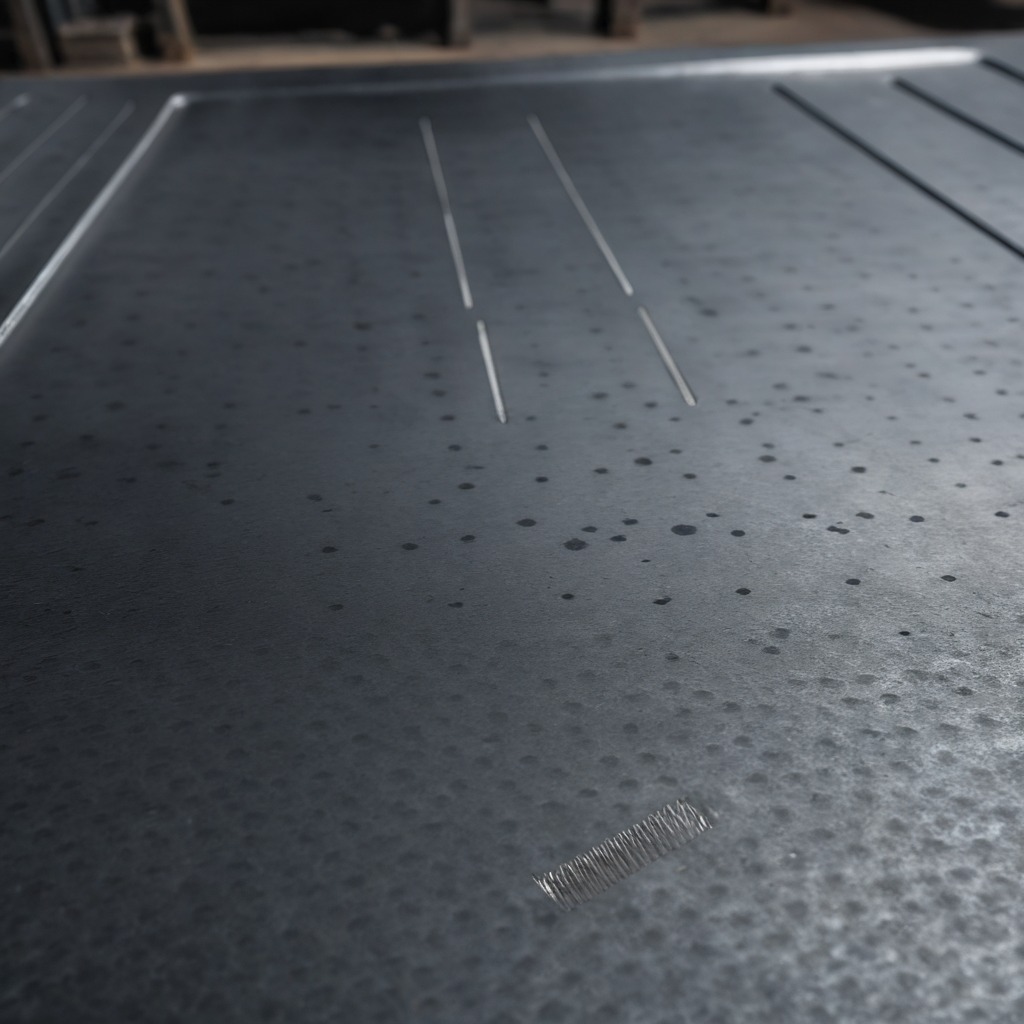
A coiled metal spring is lying on the cold steel table in a mining workshop.